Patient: sex M, age 38
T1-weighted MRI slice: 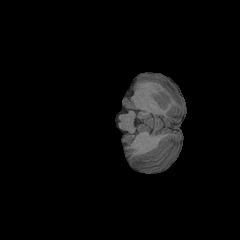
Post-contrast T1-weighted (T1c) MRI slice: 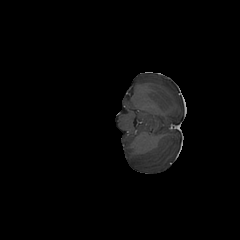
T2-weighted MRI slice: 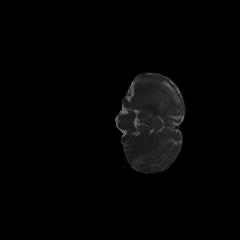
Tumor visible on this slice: no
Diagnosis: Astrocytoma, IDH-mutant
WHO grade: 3